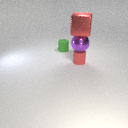
large purple metal sphere below large red metal cube